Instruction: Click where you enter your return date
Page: home
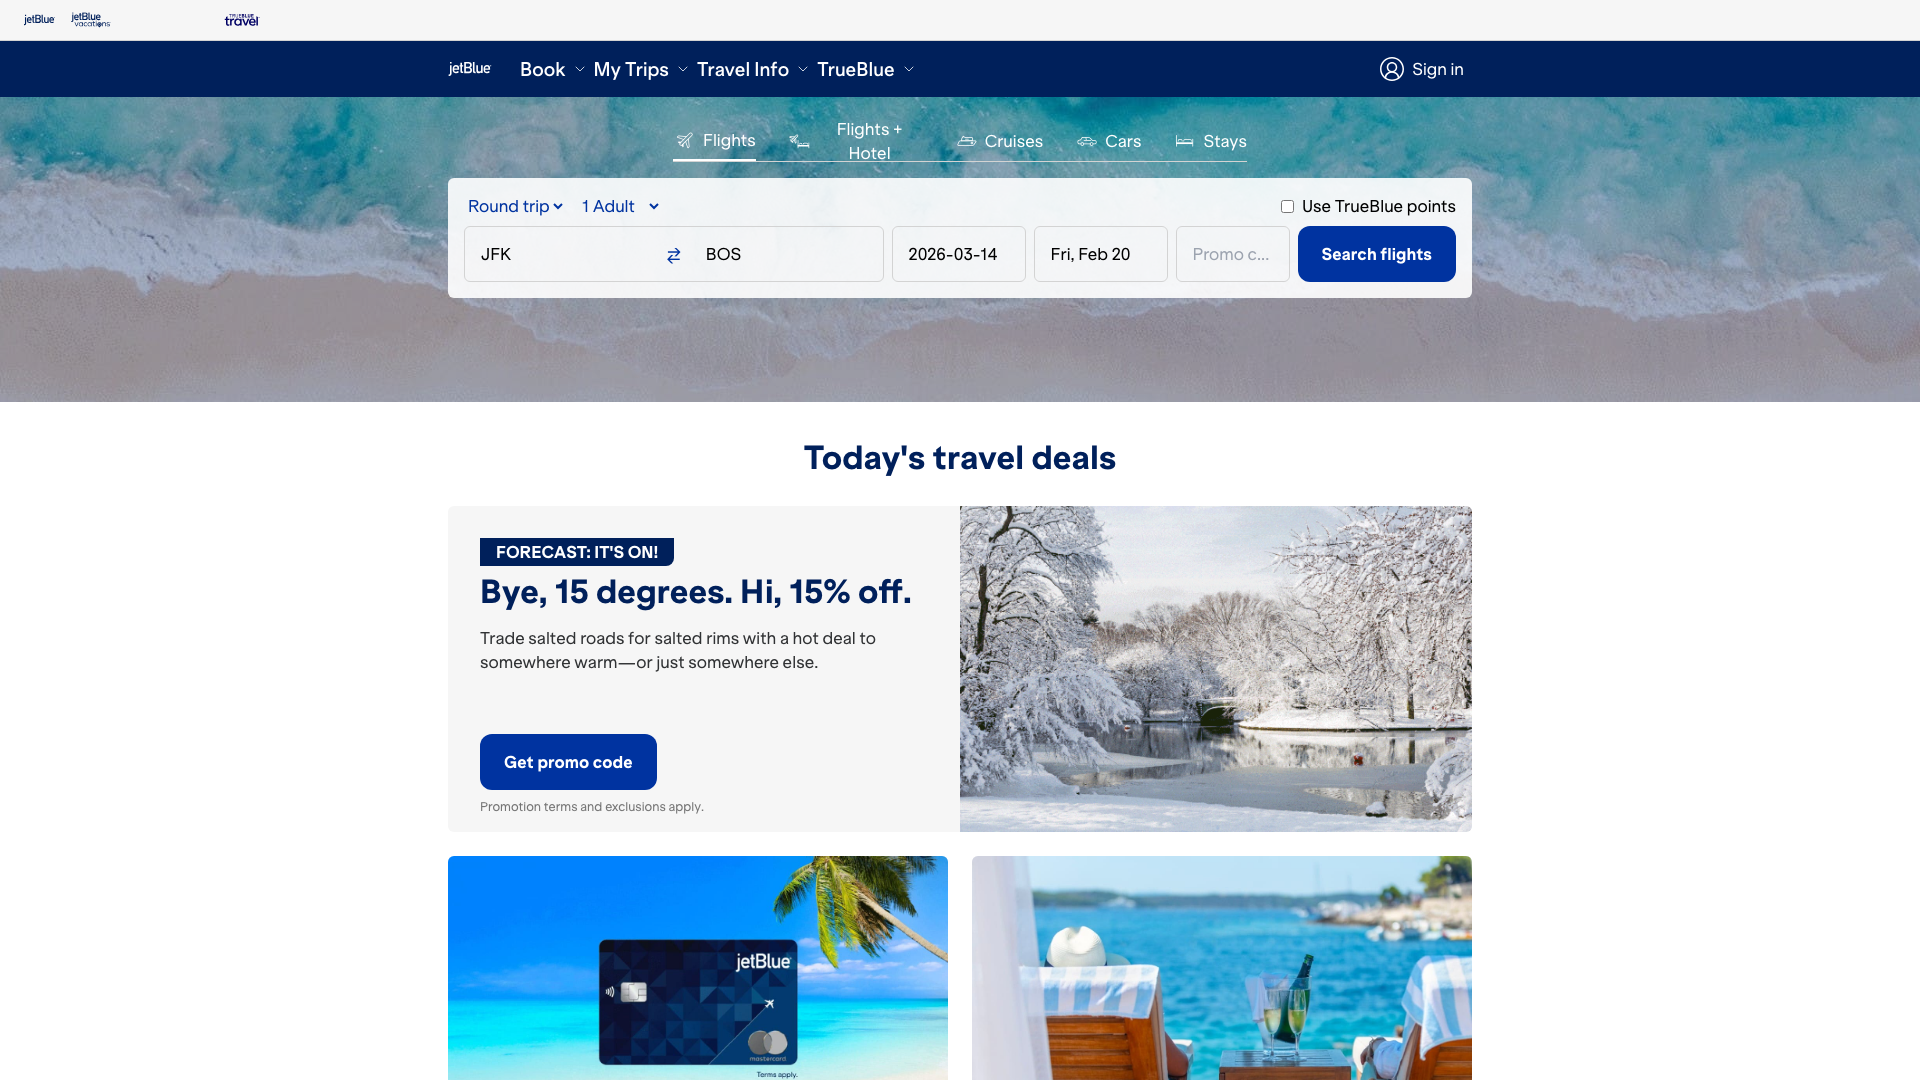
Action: click